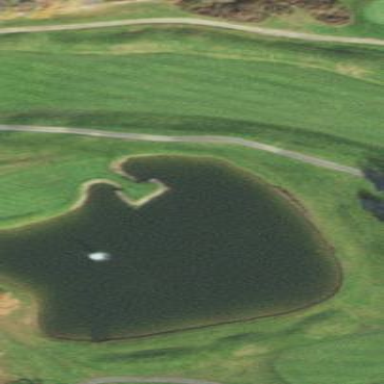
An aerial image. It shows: Water hazard in golf course. The hazard is natural water feature.